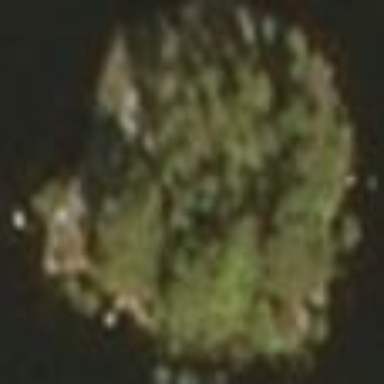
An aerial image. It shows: Islet.